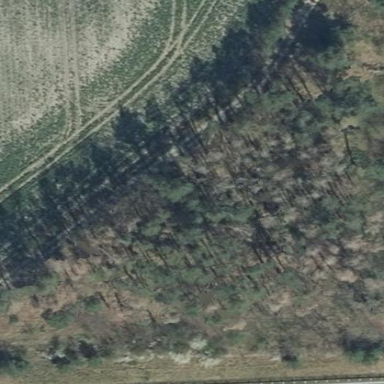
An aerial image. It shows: Forest area dominated by needle-leaved trees.